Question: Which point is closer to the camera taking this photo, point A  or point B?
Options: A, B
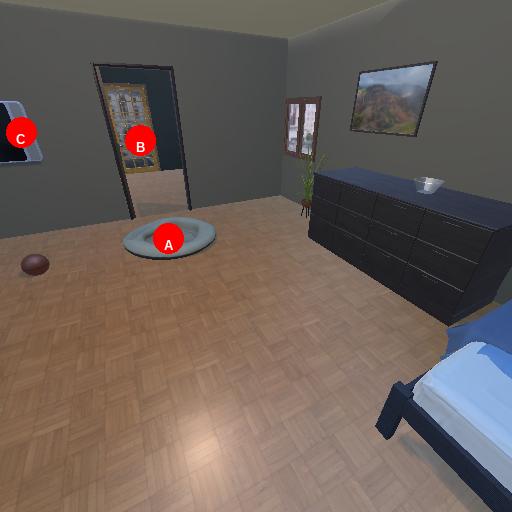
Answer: A